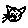
Label: cat